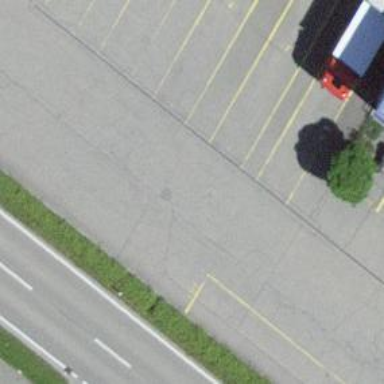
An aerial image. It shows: Assembly point designated for emergencies.